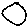
Label: circle